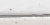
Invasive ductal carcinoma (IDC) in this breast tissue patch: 0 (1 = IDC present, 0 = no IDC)